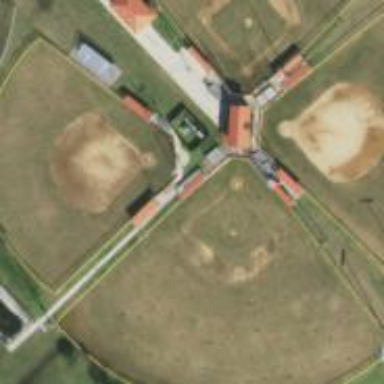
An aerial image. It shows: Baseball pitch for leisure land activities.